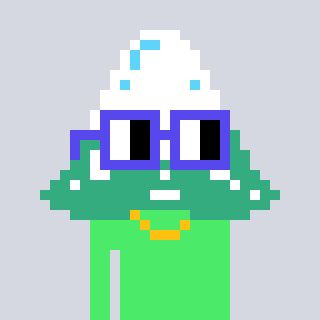
a pixel art character with square blue glasses, a snowy mountain-shaped head and a teal-colored body on a cool background